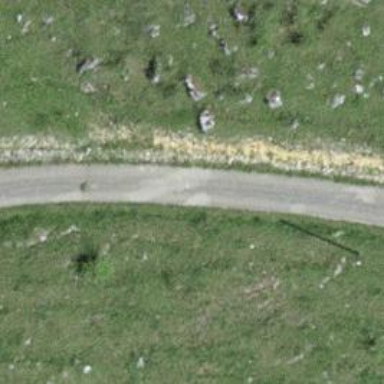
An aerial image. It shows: Unclassified road with paved surface.